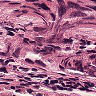
Metastatic tissue present: yes